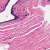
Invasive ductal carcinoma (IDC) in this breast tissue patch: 0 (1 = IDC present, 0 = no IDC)